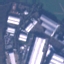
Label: Industrial